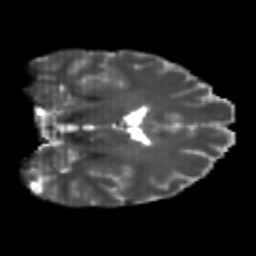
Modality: T2w
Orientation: coronal
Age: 21
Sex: male
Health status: healthy
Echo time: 0.074 s